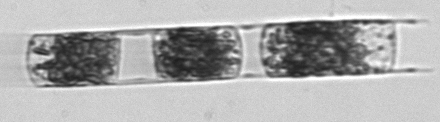
Label: Hemiaulus